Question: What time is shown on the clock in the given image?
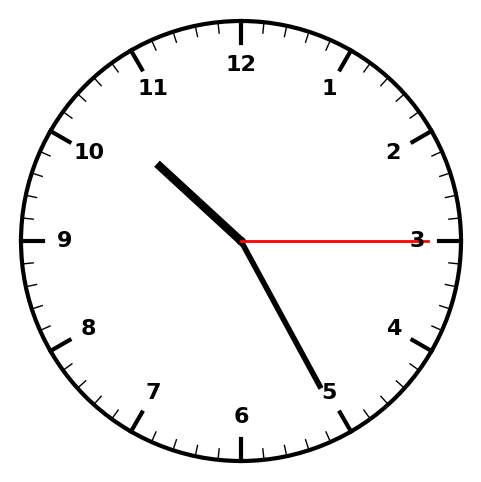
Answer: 10:25:15